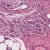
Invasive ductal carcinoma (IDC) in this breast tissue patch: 1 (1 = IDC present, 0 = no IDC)